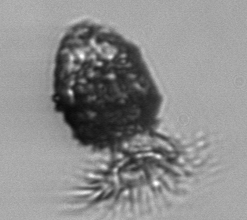
Label: Stenosemella_pacifica